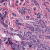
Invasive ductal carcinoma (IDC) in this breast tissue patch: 1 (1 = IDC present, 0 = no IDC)